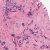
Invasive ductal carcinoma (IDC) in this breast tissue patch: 1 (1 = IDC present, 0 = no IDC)